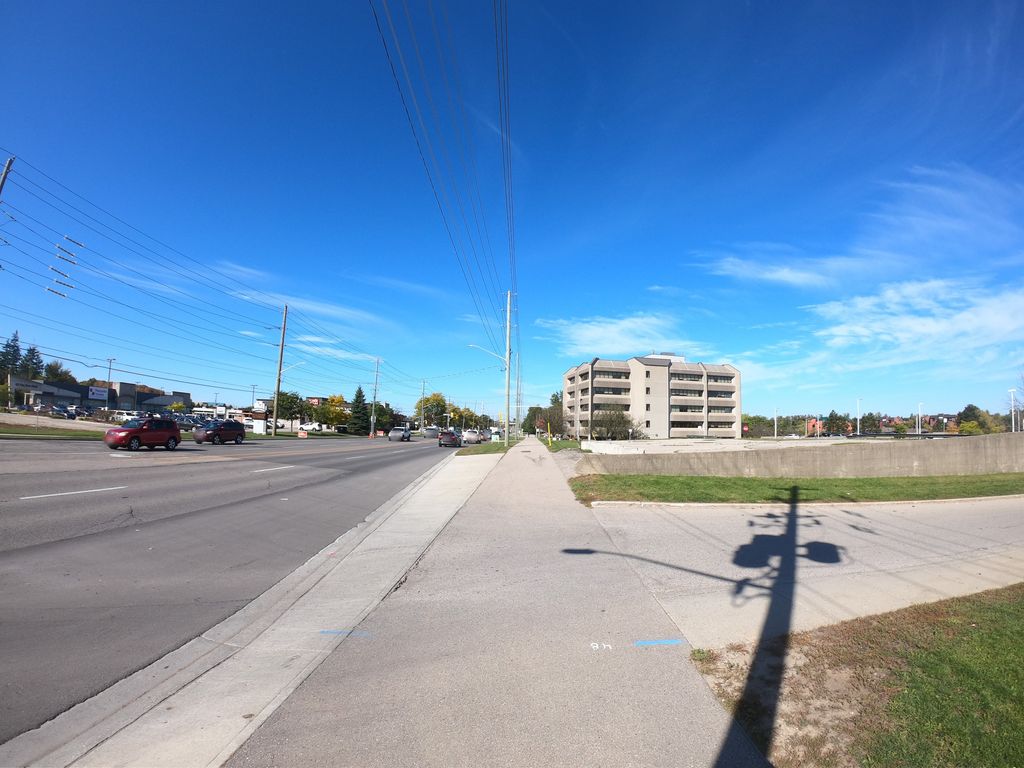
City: kitchener-waterloo